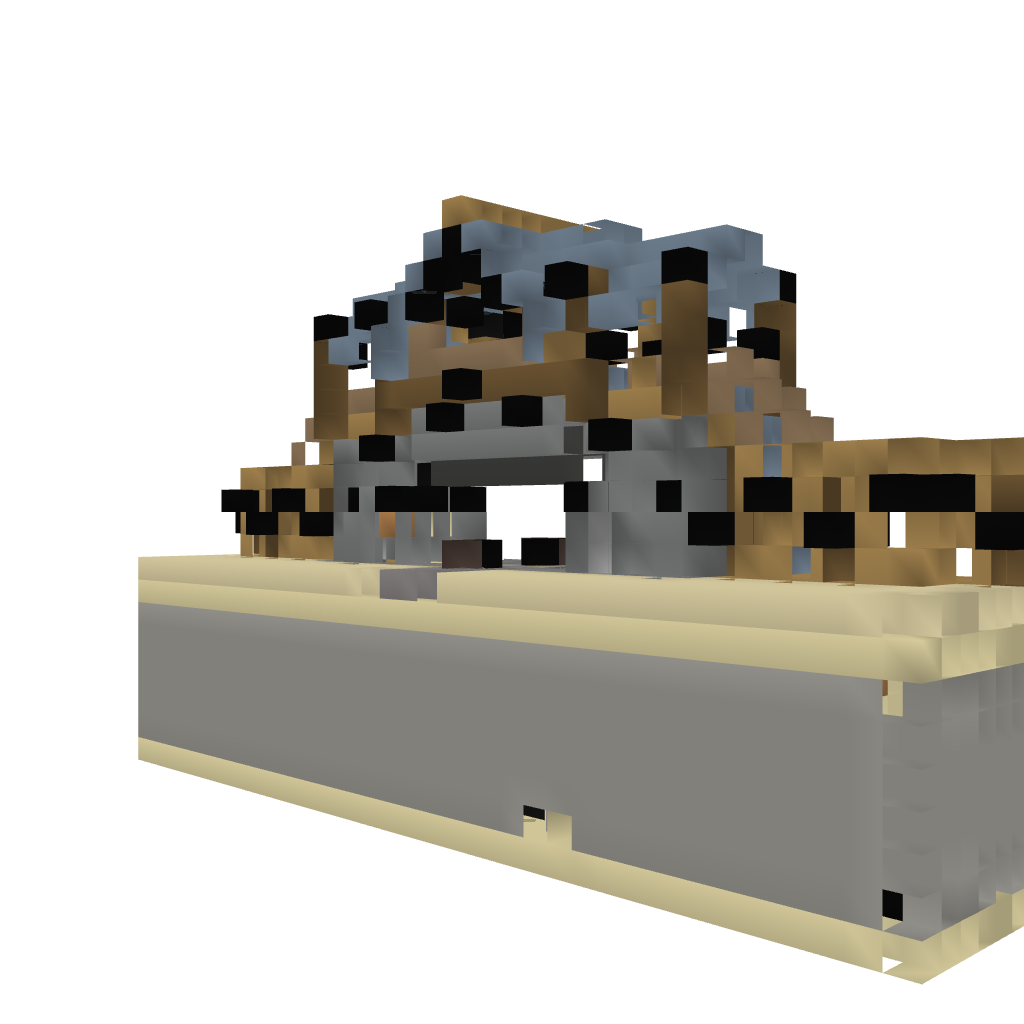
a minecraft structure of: Automated Gate - Day/Night Castle/Wall